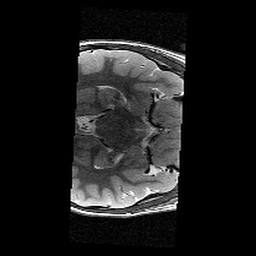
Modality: T2w
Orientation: axial
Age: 10
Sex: female
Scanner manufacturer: siemens
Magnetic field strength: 3 T
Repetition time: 9.23 s
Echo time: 0.067 s